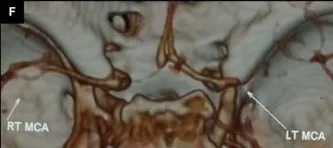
Occluded left MCA.
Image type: radiology (ct)